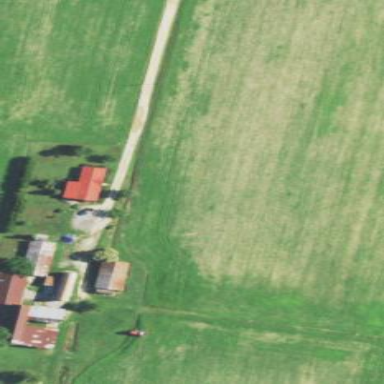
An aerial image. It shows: Farmyard area.